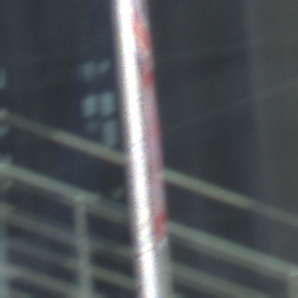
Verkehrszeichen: VorrangDesGegenverkehrs
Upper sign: Arbeitsstelle
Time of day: MorningAfternoon
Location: Outdoor (Urban)
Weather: PartlyCloudy
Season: NotSpecified
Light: Natural